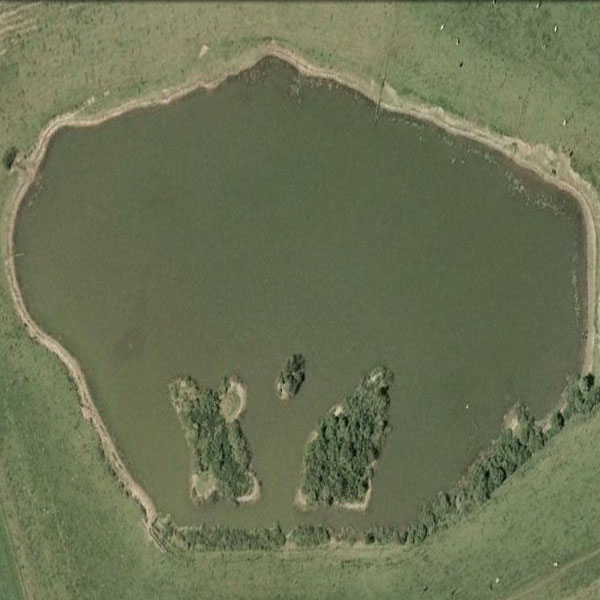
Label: Pond